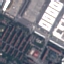
Label: Industrial